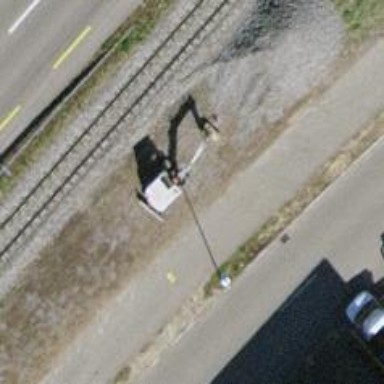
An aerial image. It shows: Cycleway.